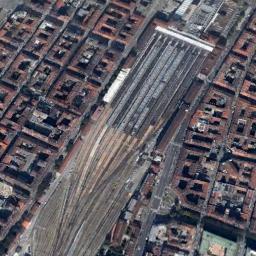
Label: railway_station